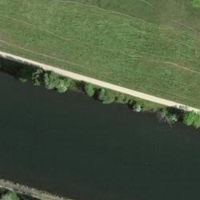
EUNIS habitat code: 23
Species observed at this site:
Numenius arquata
Certhia brachydactyla
Rhamnus cathartica
Corvus corone
Podiceps cristatus
Actitis hypoleucos
Fulica atra
Anas crecca
Alcedo atthis
Dendrocopos major
Buteo buteo
Gallinago gallinago
Sylvia atricapilla
Muscicapa striata
Chroicocephalus ridibundus
Phylloscopus collybita
Larus michahellis
Cygnus olor
Ardea alba
Erithacus rubecula
Tringa glareola
Phoenicurus ochruros
Sitta europaea
Garrulus glandarius
Panurus biarmicus
Falco tinnunculus
Cyanistes caeruleus
Mergus serrator
Riparia riparia
Anas platyrhynchos
Sturnus vulgaris
Troglodytes troglodytes
Aythya ferina
Alopochen aegyptiaca
Medicago lupulina
Corvus frugilegus
Aythya fuligula
Fringilla coelebs
Tadorna tadorna
Turdus merula
Columba palumbus
Cirsium vulgare
Phalacrocorax carbo
Quercus robur
Saxicola rubetra
Mareca strepera
Parus major
Gryllus campestris
Mergus merganser
Milvus migrans
Hirundo rustica
Prunus padus
Anser anser
Motacilla alba
Delichon urbicum